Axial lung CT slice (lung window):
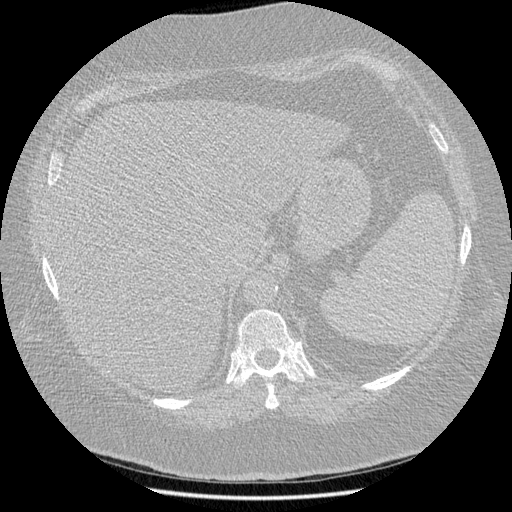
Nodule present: no